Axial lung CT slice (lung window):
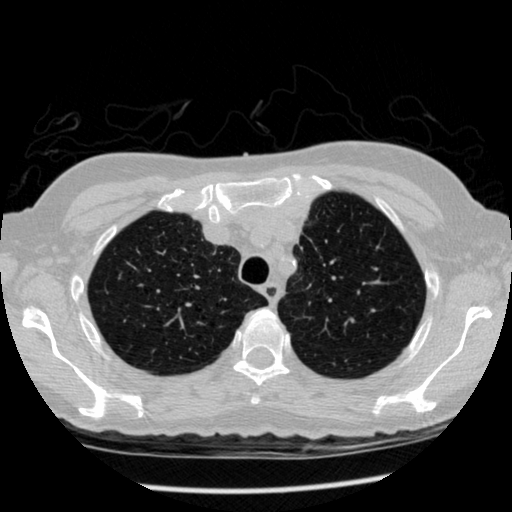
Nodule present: no